Question: I'm playing with replicating <URL>.
Specifically, my two questions are:
1. What is a pure CSS/JavaScript solution to fixing this smooth scrolling? I'd appreciate something which debugged this example rather than pointed me to another, working one.
2. And related, what could/should I do to approach debugging this to isolate the problem? I naively tried collecting a JavaScript CPU Profile, but nothing jumped out as needing attention.
---
### Basic Structure
The timeline is structured as a 'nav' containing an ordered list, each 'li' containing project,

'''
<nav id='timeline'>
<ol>
<li class='project' id='zero'>
<div class='description'>
<h2> Project 0 </h2>
<span> The project that changed everything </span>
<div class='icon'></div>
</div> <!-- div.description -->
</li> <!-- li.project#zero -->
</ol>
</nav> <!-- nav#timeline -->
'''
I have a simple event loop to detect global mouse position and handle scroll detection,
'''
// 20ms event loop to update a global mouseX, mouseY position and handle scroll detection
var mouseX = null;
var mouseY = null;
var scrollTimeline = null;
var updateInterval = 10;
var scrolling = false;
window.onmousemove = function(event) {
mouseX = event.clientX;
mouseY = event.clientY;
if (!scrollTimeline) {
scrollTimeline = window.setInterval(scroll, updateInterval);
}
};
'''
Which in turn calls a simple scroll handler every 10ms,
'''
function scroll(event) {
var buffer = window.innerWidth/4;
var distanceToCenter = Math.abs(window.innerWidth/2-mouseX);
var speed = distanceToCenter/(window.innerWidth/2);
if (mouseX < buffer) {
scrolling = true;
scrollLeft(speed);
}
else if ((window.innerWidth - mouseX) < buffer) {
scrolling = true;
scrollRight(speed);
}
else {
scrolling = false;
window.clearInterval(scrollTimeline);
scrollTimeline = null;
}
}
'''
All the actual scrolling is accomplished by adjusting the 'left' attribute of the containing 'nav' via two functions, 'scrollRight' and 'scrollLeft', called with a 'speed' argument depending on the mouse position.
'''
function scrollRight(speed) {
var leftPixels = parseInt(getStyleProp(timeline, 'left'), 10);
var toShift = Math.pow(speed,3)*updateInterval;
var newLeft = leftPixels - toShift;
if (newLeft >= -1400 && newLeft <= 0) {
timeline.style.left = newLeft + 'px';
}
}
'''
('getStyleProp' is a simple utility function for getting the computed 'left' attribute if it hasn't been explicitly set which I copied from <URL>:
'''
// Utility function to grab style properties when unset
function getStyleProp(elem, prop){
if(window.getComputedStyle)
return window.getComputedStyle(elem, null).getPropertyValue(prop);
else if(elem.currentStyle) return elem.currentStyle[prop]; //IE
}
'''
### What I've tried
So, with all of those basics out of the way, I've tried:
- - - 'left'- - 'li''nav'<URL>
Thanks!
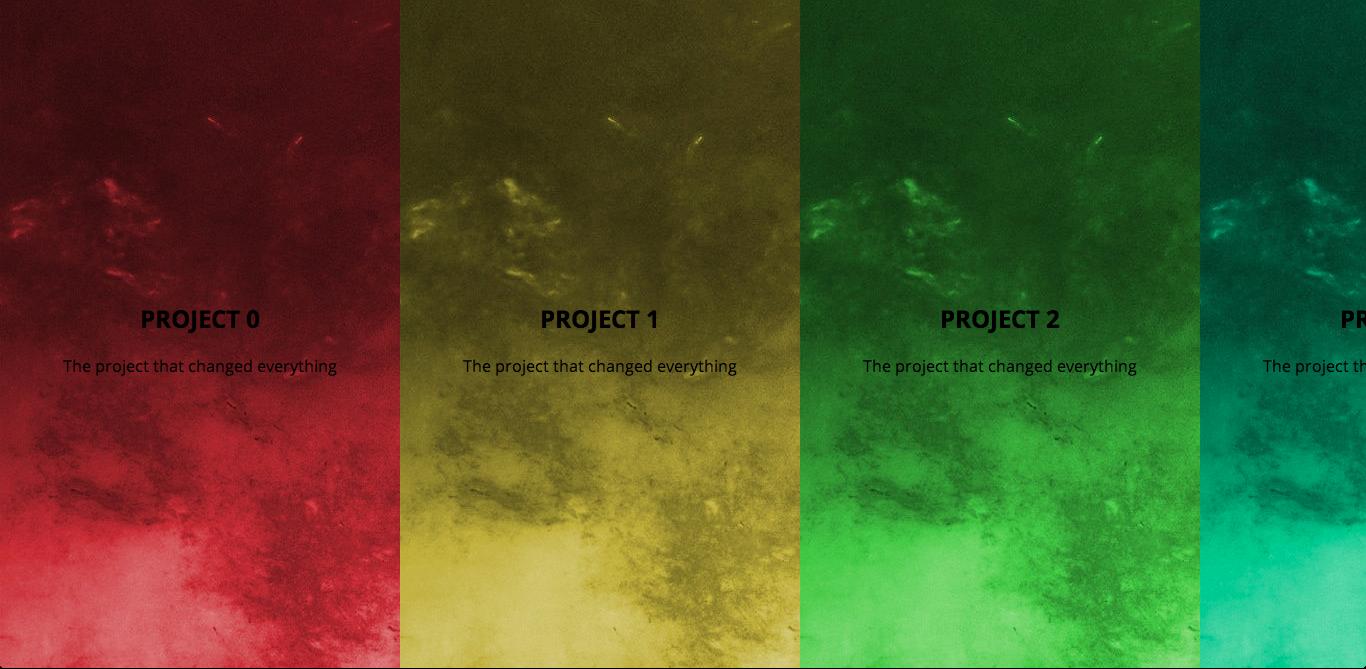
Answer: Turns out the original jitter was because of the overhead of using the 'saturate' transform in CSS. I found a far better solution using <URL>.